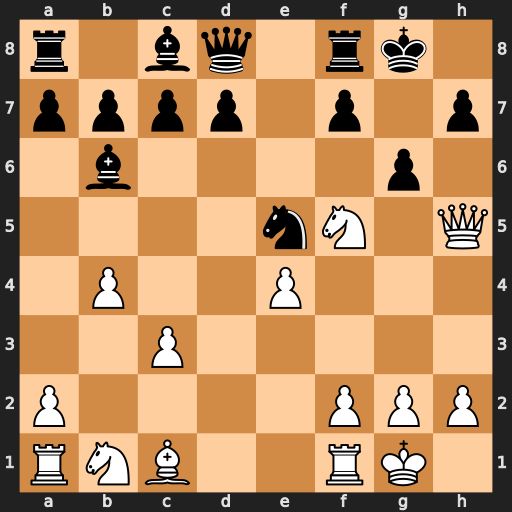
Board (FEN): r1bq1rk1/pppp1p1p/1b4p1/4nN1Q/1P2P3/2P5/P4PPP/RNB2RK1
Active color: w
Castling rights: -
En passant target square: -
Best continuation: Nh6+ Kh8 Qxe5+